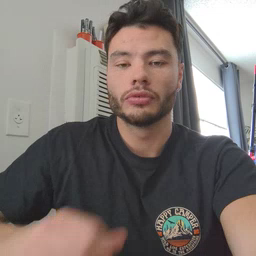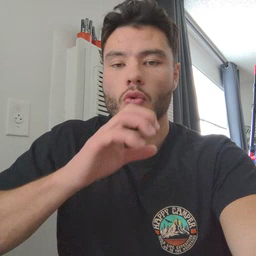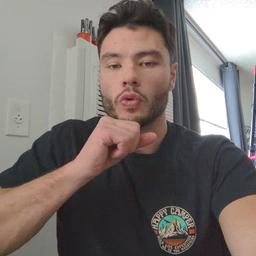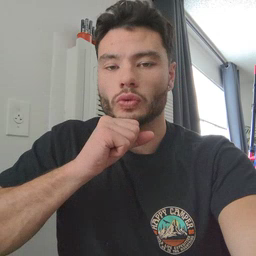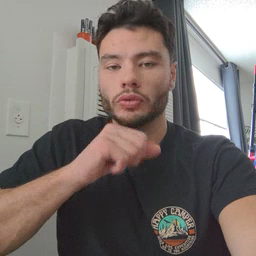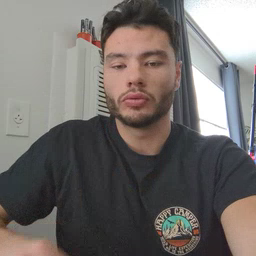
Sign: orange